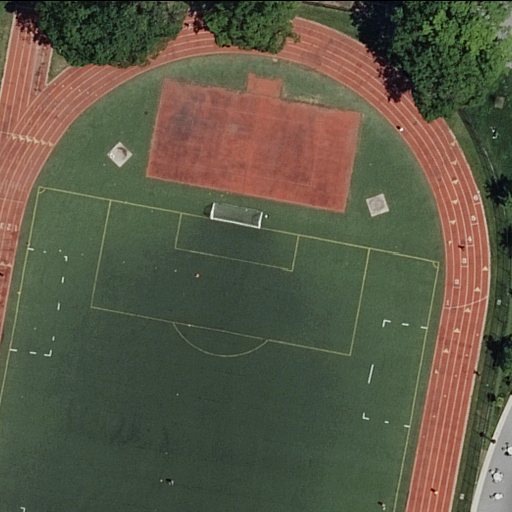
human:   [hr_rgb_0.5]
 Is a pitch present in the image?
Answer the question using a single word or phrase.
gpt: yes

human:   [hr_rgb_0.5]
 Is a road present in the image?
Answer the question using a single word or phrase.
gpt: yes

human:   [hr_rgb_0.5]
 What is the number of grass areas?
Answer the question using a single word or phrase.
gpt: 2

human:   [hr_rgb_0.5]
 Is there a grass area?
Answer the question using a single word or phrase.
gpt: yes

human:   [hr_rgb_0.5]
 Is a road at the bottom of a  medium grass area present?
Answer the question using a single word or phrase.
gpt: yes

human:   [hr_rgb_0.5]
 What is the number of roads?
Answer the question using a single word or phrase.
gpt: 1

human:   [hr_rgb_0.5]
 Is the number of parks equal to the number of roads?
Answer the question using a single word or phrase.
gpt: yes

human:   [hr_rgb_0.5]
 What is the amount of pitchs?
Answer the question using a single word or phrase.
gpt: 2

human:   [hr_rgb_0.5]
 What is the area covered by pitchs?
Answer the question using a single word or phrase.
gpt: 889m2

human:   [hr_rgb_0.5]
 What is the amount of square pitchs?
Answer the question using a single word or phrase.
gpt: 0

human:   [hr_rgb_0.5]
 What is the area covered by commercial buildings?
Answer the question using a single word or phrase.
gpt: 0m2

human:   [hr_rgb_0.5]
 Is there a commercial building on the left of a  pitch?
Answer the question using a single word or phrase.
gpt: no

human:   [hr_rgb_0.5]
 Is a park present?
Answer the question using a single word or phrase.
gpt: yes

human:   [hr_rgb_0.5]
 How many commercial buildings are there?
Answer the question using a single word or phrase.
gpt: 0

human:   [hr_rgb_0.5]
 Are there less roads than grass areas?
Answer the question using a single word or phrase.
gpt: yes

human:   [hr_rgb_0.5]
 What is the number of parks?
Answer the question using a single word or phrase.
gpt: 1

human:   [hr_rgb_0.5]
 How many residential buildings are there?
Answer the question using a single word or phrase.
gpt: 0

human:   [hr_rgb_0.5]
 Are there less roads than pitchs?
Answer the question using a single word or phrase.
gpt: yes

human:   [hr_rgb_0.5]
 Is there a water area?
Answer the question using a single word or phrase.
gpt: no

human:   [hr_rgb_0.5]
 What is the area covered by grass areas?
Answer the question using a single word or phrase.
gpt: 274m2

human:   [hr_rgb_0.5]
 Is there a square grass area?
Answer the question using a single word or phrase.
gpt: no

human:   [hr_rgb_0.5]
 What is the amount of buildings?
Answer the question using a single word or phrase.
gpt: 0

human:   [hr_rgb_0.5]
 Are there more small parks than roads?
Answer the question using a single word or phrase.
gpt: no

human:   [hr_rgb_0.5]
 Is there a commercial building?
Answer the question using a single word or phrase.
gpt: no

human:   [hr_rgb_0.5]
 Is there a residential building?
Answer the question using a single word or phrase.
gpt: no

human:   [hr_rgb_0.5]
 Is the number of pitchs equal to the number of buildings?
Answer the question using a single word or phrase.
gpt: no

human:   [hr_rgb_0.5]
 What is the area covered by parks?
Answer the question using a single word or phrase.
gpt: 6473m2

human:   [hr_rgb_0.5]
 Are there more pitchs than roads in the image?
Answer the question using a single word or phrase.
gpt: yes

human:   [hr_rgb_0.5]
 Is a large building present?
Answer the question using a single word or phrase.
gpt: no

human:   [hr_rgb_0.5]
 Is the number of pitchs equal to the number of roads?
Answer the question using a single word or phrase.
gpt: no

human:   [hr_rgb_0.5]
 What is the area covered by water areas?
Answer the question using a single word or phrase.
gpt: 0m2

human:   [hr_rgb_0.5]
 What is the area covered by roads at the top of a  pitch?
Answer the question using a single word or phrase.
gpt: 0m2

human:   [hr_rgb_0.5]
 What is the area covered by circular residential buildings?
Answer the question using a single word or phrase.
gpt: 0m2

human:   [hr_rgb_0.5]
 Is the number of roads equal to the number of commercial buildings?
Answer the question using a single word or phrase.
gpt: no

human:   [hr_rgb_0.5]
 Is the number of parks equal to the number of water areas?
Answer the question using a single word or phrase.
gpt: no

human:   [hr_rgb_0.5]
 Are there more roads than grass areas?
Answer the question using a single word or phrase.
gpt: no

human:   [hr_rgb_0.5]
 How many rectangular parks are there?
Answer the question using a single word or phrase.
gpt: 1

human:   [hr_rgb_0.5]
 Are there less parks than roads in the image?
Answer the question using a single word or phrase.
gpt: no

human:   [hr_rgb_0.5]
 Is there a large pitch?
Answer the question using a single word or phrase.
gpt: yes

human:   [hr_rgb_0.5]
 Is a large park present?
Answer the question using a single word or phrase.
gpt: yes

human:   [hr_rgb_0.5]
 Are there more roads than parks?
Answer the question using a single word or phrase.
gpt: no

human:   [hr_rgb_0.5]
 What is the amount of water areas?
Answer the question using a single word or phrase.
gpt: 0

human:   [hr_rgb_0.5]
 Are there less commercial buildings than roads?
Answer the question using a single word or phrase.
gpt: yes

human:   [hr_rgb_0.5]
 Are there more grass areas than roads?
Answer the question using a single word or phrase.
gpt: yes

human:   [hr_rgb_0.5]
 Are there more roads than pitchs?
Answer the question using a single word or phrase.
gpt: no

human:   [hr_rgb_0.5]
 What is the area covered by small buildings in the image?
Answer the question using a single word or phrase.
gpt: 0m2

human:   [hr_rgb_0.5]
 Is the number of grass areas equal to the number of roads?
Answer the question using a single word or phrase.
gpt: no

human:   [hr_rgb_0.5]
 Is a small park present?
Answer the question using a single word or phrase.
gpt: no

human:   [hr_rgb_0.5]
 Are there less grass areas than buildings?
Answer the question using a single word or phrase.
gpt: no

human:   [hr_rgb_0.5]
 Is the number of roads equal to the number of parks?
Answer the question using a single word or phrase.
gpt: yes

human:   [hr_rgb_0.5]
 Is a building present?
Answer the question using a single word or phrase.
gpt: no

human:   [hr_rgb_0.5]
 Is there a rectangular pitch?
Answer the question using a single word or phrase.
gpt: yes

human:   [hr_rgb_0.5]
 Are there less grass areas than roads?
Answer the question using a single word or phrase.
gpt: no

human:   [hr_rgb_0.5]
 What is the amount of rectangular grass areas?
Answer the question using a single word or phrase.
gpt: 2

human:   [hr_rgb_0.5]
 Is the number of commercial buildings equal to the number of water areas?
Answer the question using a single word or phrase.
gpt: yes

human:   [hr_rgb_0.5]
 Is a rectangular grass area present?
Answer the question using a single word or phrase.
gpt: yes

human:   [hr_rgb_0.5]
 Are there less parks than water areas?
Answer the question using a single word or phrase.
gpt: no

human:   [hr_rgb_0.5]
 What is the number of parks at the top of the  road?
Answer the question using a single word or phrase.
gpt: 0

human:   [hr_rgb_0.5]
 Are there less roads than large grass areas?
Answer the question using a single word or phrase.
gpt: no

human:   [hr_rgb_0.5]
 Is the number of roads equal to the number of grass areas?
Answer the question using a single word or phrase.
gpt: no

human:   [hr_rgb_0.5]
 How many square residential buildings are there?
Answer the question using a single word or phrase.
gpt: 0

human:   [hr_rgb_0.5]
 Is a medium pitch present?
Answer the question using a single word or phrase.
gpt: no

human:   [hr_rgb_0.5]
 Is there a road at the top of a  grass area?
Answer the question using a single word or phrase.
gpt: no

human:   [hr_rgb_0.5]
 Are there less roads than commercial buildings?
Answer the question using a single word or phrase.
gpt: no